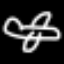
Label: airplane